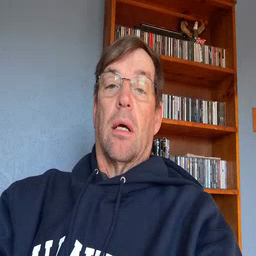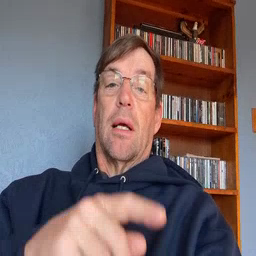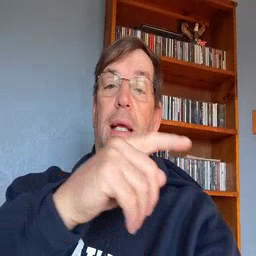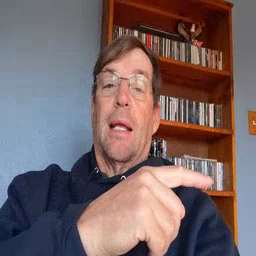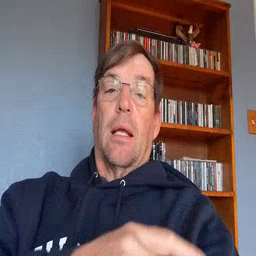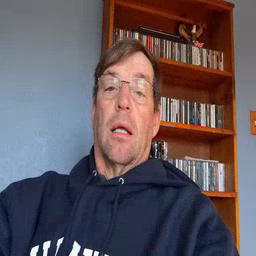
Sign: hesheit